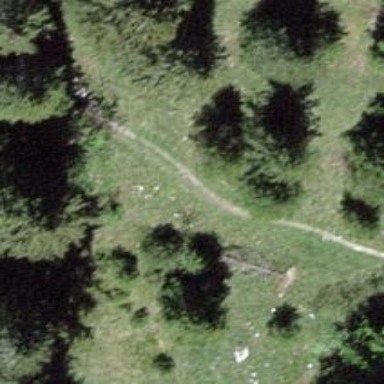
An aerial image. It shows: Path.